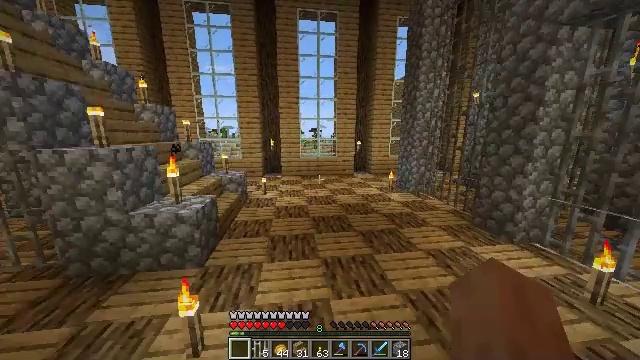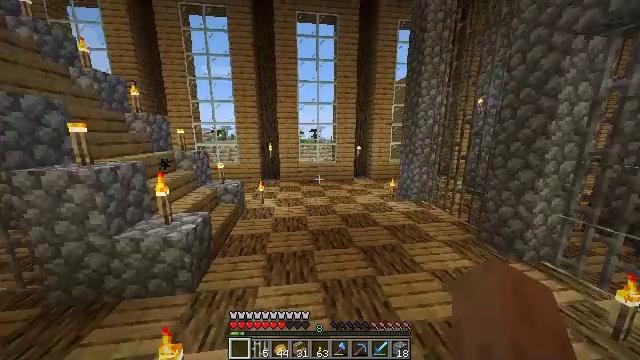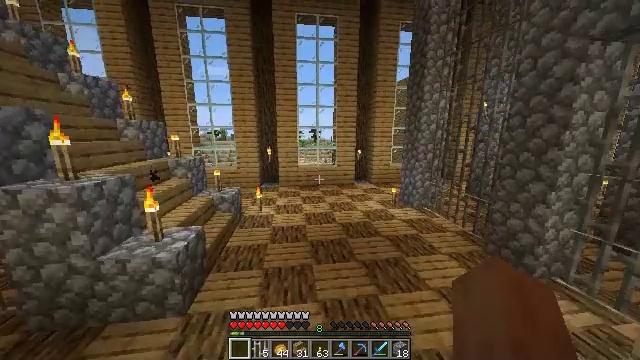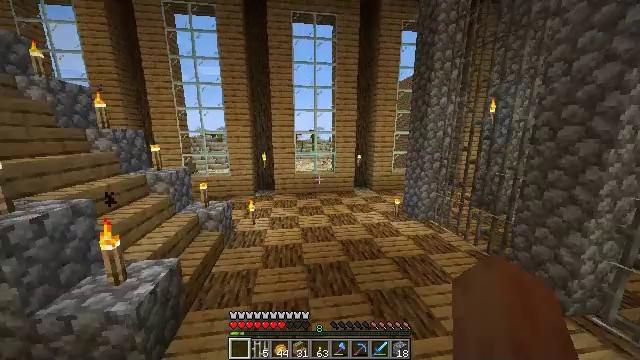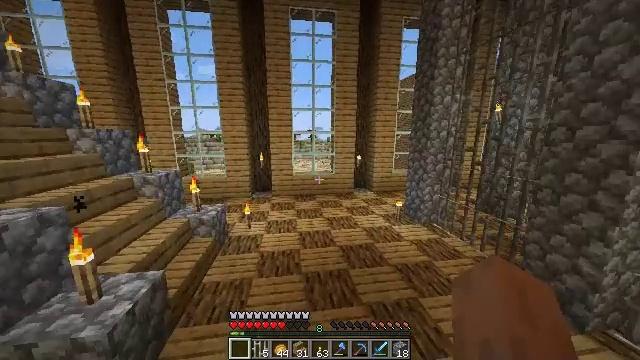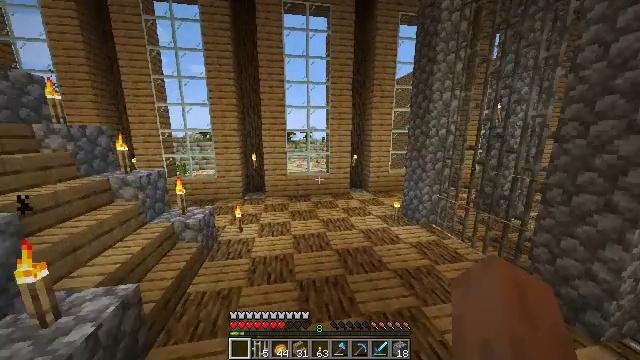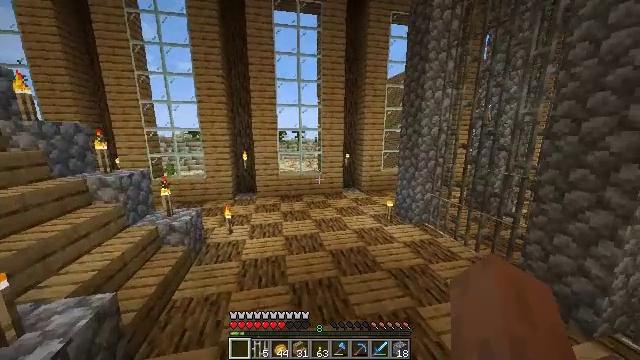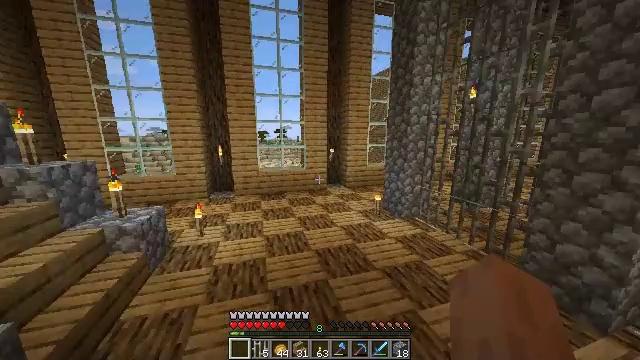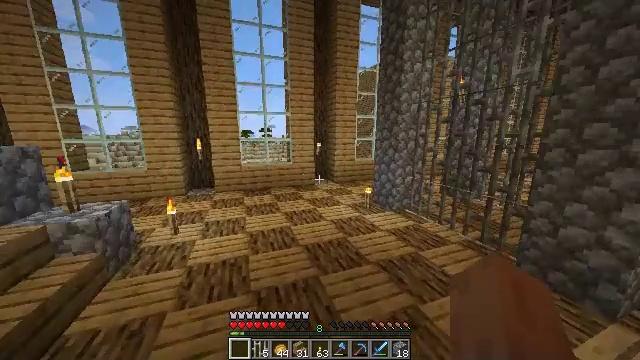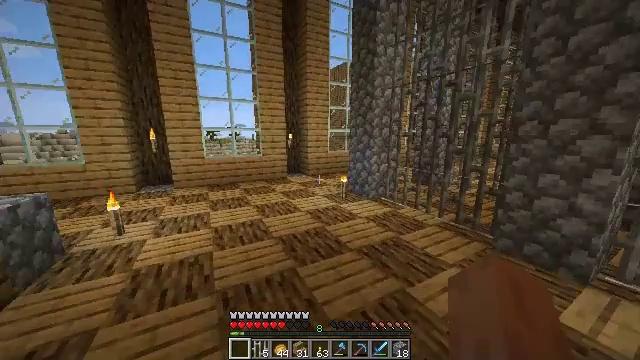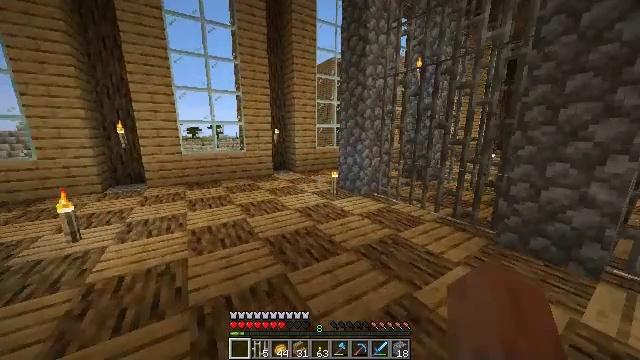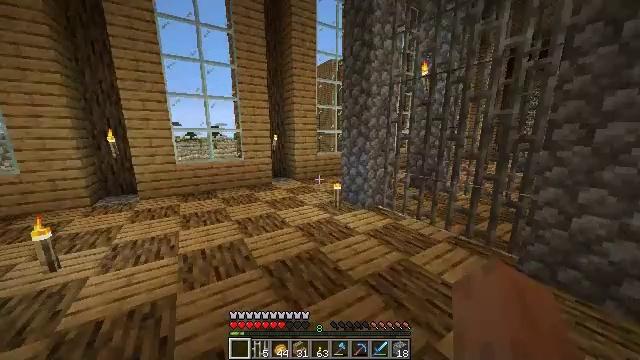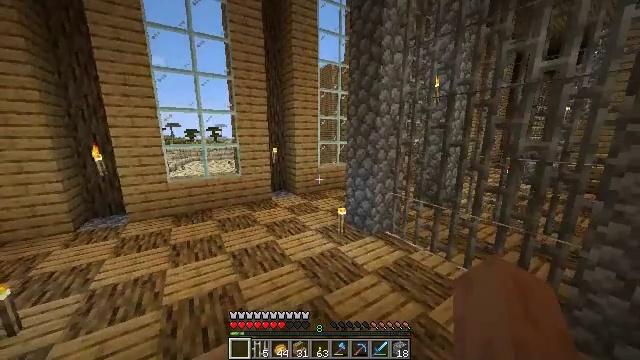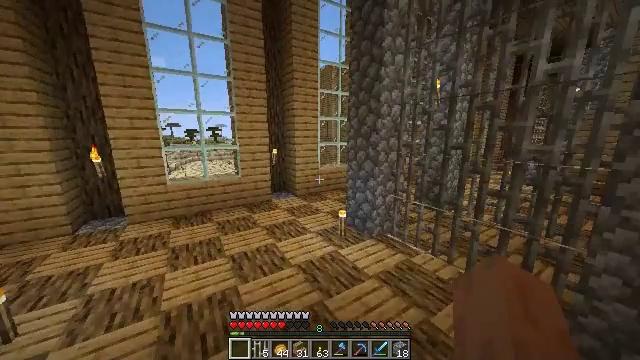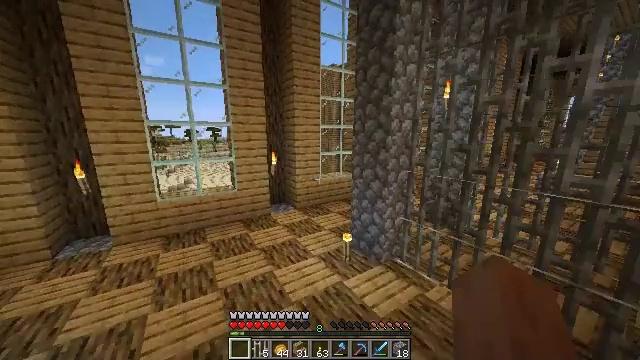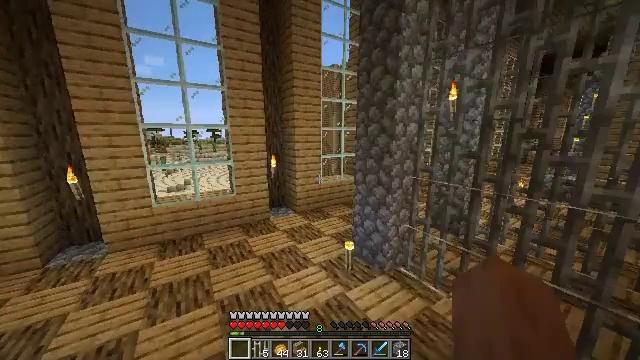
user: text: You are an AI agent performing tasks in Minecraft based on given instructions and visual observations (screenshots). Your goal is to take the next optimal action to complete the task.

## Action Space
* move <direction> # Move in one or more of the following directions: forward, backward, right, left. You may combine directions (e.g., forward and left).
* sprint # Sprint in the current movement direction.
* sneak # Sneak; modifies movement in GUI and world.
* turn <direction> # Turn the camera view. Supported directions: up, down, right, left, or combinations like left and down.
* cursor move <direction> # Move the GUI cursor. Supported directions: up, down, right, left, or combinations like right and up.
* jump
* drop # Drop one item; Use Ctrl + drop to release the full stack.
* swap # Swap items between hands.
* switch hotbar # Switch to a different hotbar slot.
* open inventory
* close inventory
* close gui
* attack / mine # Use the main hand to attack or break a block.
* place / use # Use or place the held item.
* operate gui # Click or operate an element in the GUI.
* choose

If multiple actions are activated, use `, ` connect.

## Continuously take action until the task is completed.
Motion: motion action
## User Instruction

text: Recycle the crafting table.
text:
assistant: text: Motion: move forward, jump
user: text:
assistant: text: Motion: move forward, jump
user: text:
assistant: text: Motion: move forward, jump
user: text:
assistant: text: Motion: move forward, jump
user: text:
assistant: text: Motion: move forward, turn right, jump
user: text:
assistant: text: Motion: move forward, turn right, jump
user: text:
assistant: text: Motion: move forward, turn right, jump
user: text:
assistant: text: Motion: move forward, turn right, jump
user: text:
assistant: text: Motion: move forward, sprint, turn right, jump
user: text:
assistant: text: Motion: move forward, sprint, turn right, jump
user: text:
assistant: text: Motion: move forward, sprint, jump
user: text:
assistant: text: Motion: move forward, sprint, jump
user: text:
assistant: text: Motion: move forward, sprint, jump
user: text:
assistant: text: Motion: move forward, jump
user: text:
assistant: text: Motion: move forward, jump
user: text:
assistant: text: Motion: move forward, jump
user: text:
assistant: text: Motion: move forward, jump
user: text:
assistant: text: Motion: move forward, jump
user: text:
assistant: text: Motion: move forward, jump
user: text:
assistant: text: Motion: move forward, jump
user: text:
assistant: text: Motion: move forward, jump
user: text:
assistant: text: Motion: move forward, sprint, jump
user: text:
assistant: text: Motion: move forward, sprint, jump
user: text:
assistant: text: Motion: move forward, sprint, jump
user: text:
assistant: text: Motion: move forward, sprint, jump
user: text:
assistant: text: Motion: move forward, turn right, jump
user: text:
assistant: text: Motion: move forward, turn right and down, jump
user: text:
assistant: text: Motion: move forward, turn right and down, jump
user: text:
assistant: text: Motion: move forward, turn right and down
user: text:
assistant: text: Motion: move forward, turn right